Question: I want to bind every node of a tree to a xtragrid like in the image attached. At this time i have a usercontrolpanel which has the Xtragrid and i am planning to show the usercontrol panel on the form each time a node is clicked and bind the node related data to the grid dynamically. Any change in the grid should update the corresponding datasource of the grid as well as that of the node. How do i go about this?

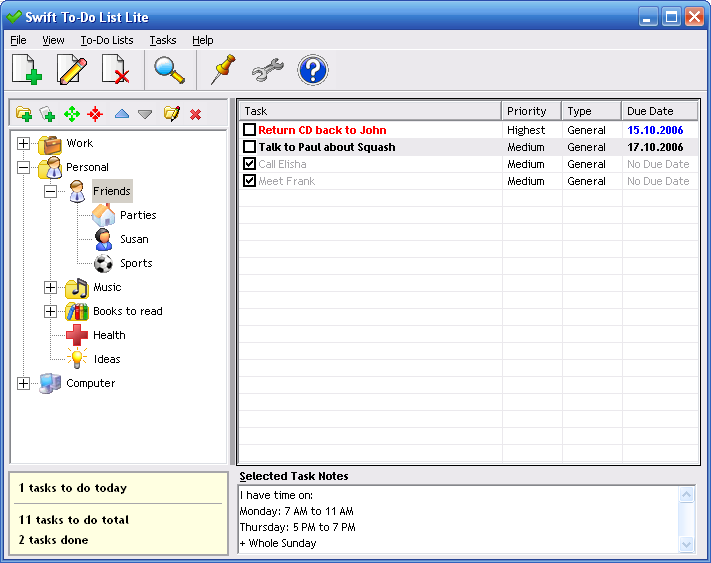
Answer: You should set the gridControl's DataSource property to the necessary value within the TreeList's <URL> method.